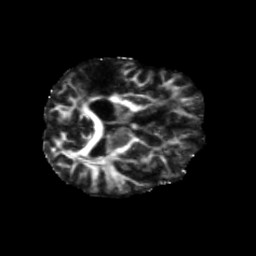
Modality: FA
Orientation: axial
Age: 62
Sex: female
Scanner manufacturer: siemens
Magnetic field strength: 3 T
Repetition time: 5.47 s
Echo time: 0.0854 s